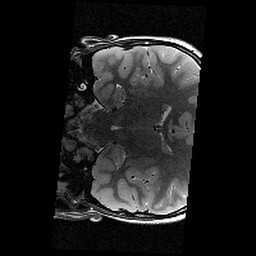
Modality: T2w
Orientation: coronal
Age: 9
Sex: male
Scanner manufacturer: siemens
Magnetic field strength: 3 T
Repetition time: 9.23 s
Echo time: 0.067 s